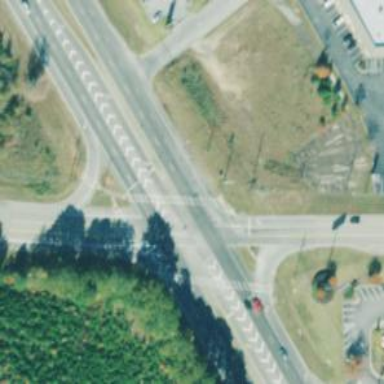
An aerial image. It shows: Asphalt road classified as trunk highway.